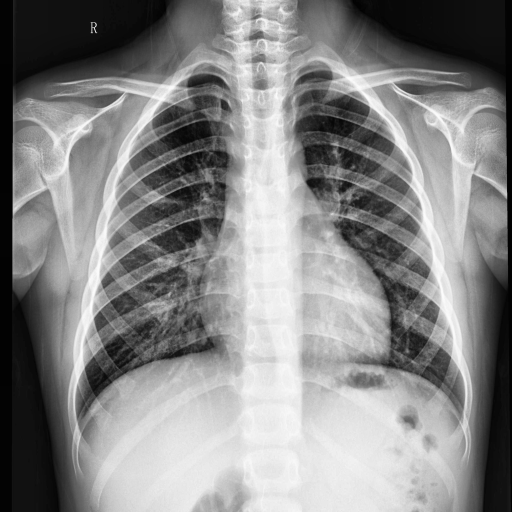
Finding: NORMAL